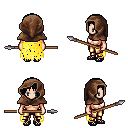
a pixel art fantasy rpg character, female body template, human, light skin, yellow tattered cape, gold greaves, raven plain hairstyle, cloth hood, ghillies, spear, four views (front, back, left, right), 2x2 character sprite sheet, small pixel art, hard edges, no anti-aliasing